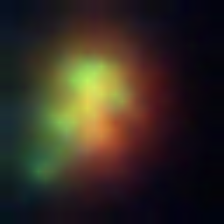
Taxon: NanoPlankton
Group: Other